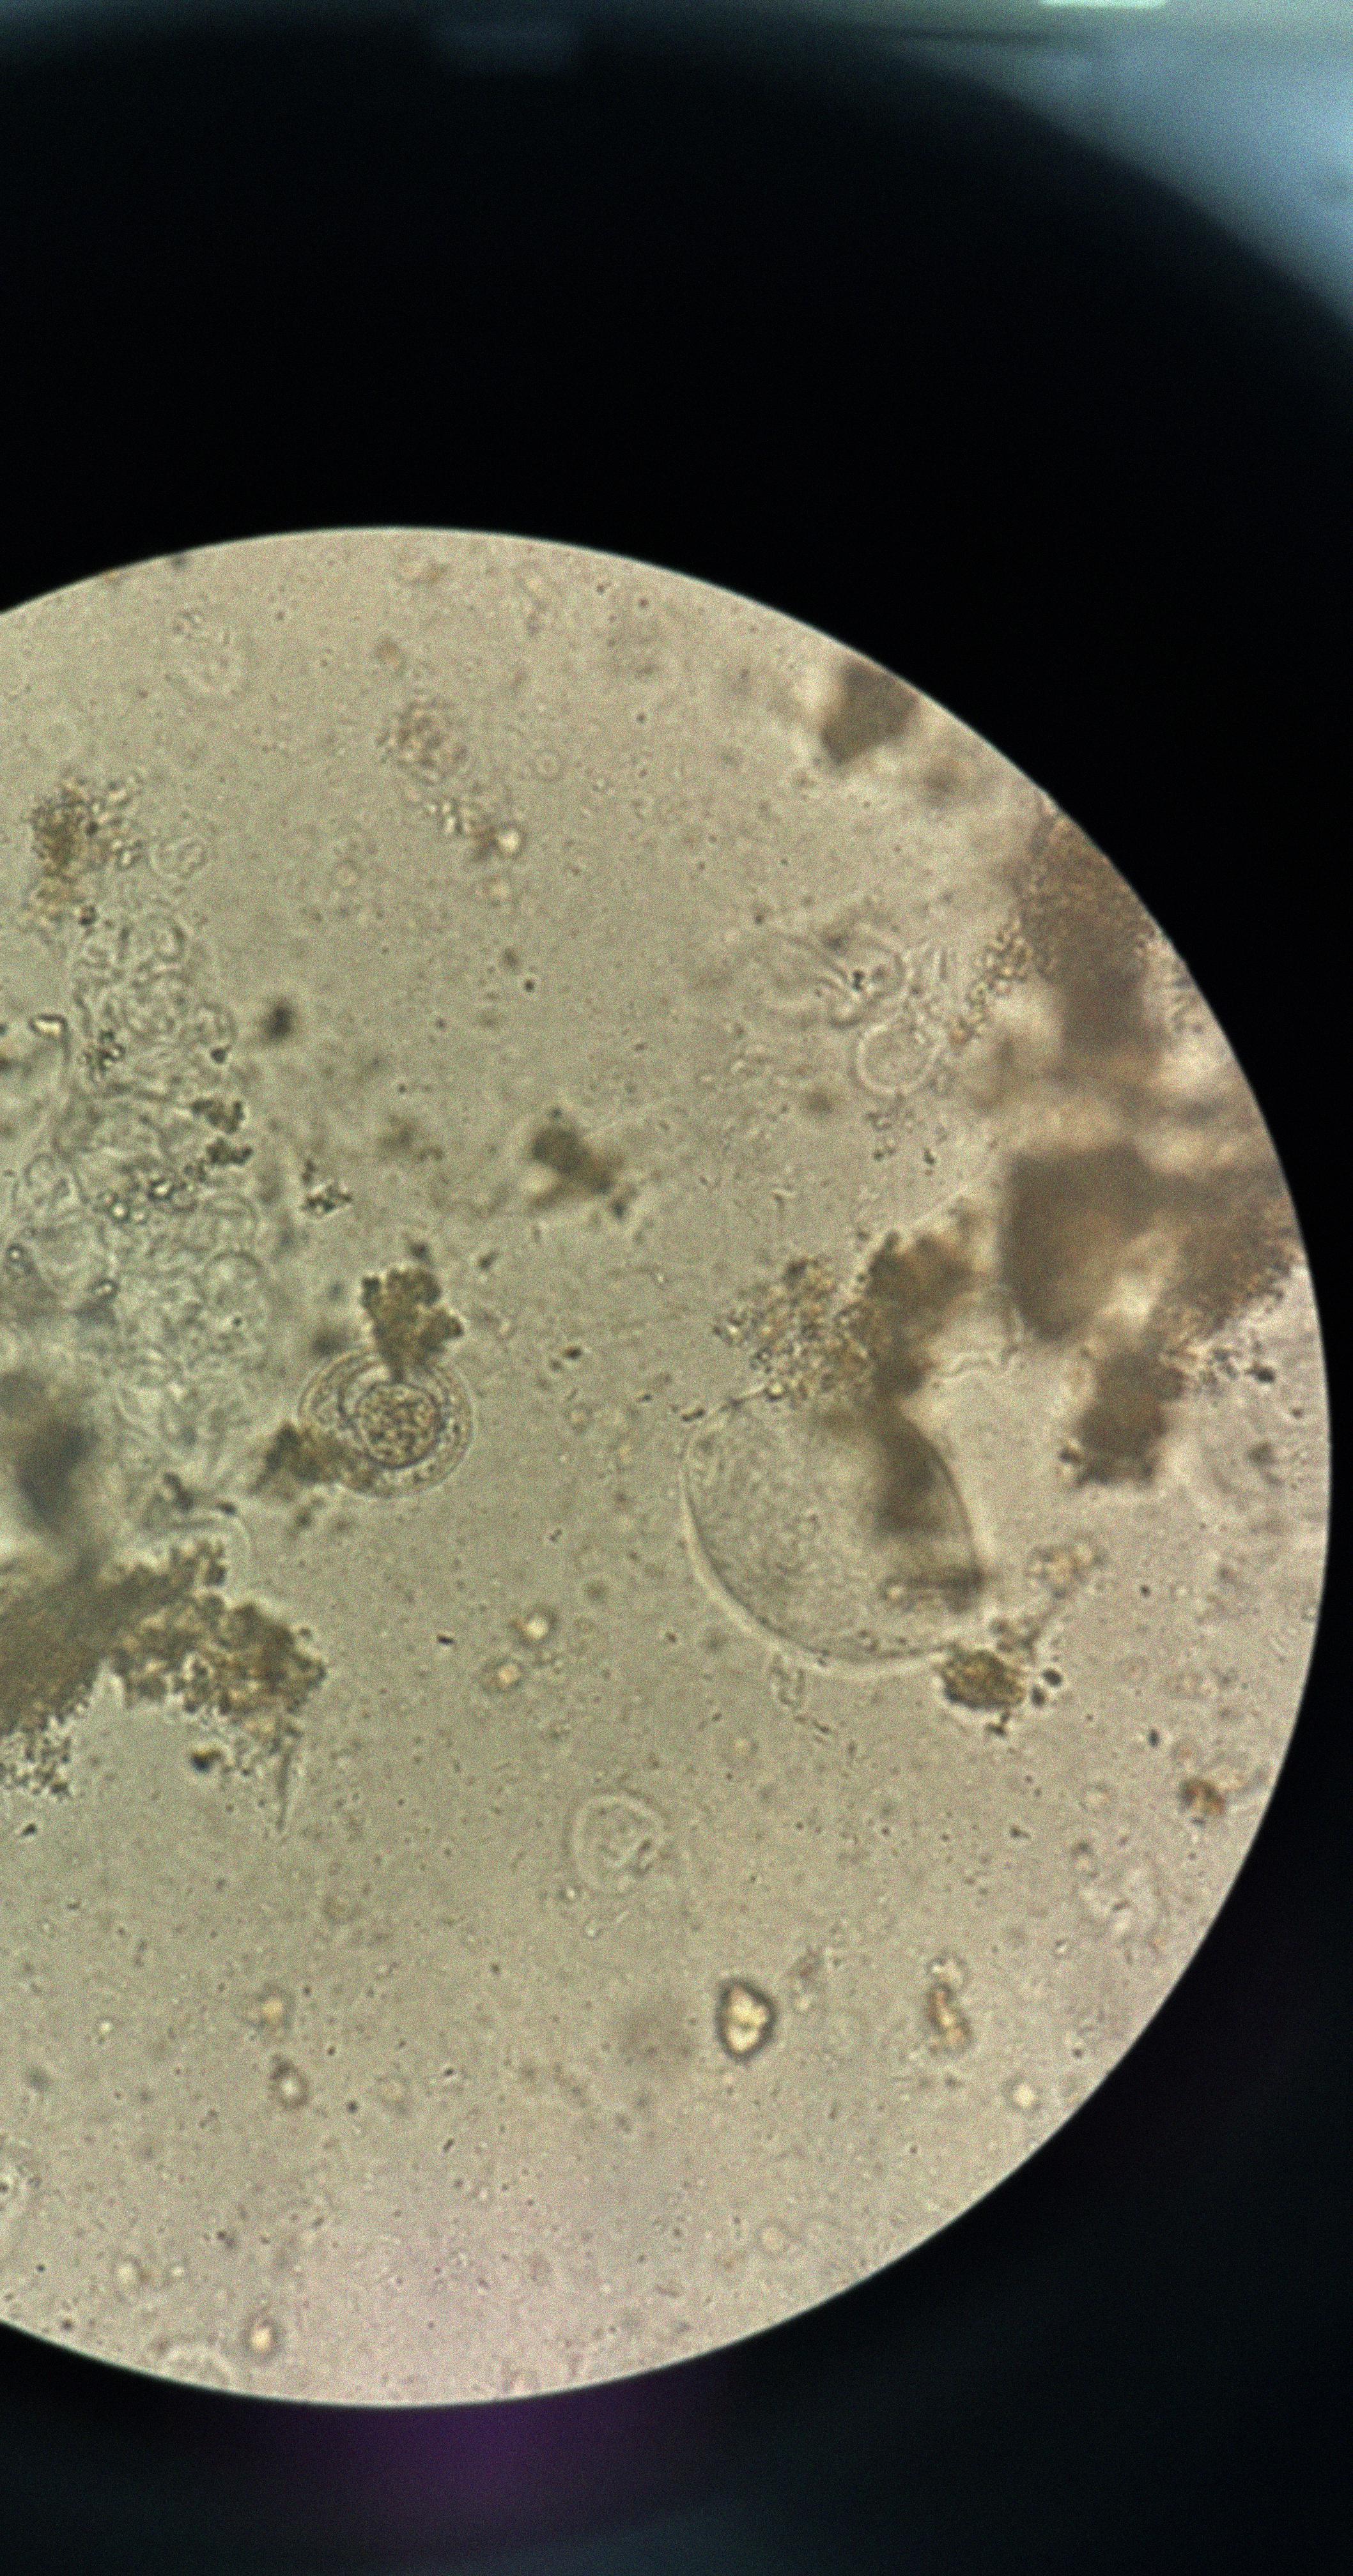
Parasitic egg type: Hymenolepis nana